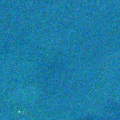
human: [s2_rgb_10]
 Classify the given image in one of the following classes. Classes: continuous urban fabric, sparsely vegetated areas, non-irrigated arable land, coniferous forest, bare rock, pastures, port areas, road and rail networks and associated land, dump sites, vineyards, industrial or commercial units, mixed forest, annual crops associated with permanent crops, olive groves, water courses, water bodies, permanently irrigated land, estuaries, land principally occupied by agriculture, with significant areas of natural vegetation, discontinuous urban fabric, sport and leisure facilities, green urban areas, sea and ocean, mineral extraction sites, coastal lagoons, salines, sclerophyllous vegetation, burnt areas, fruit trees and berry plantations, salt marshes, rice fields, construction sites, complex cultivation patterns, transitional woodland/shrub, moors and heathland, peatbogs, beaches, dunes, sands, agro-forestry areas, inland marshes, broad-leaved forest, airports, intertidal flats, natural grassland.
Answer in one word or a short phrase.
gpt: sea and ocean